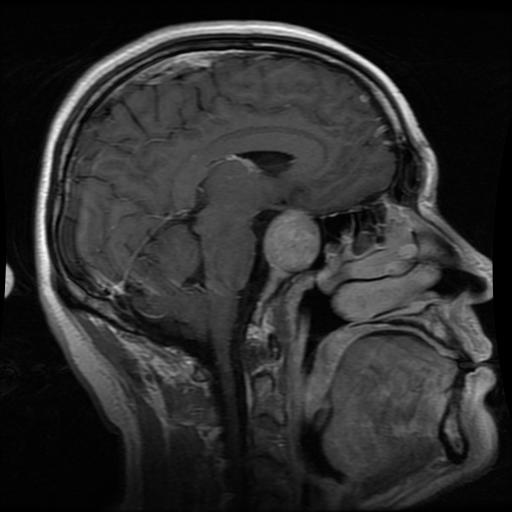
Label: pituitary